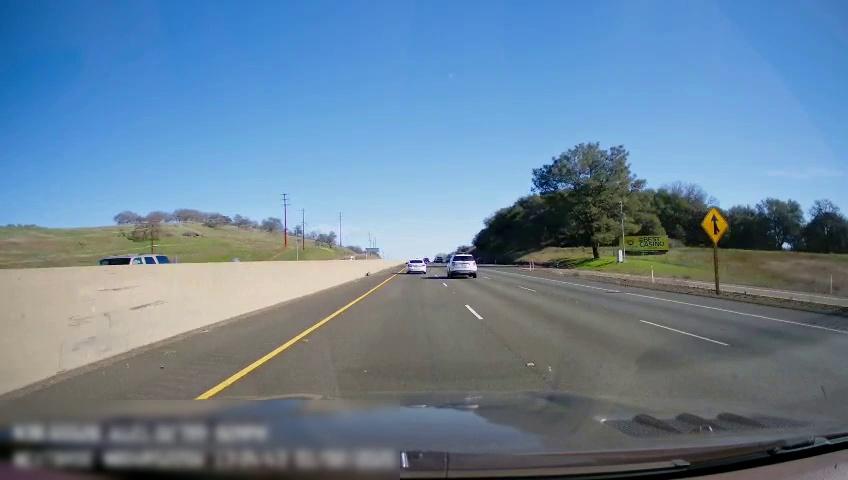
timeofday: Day
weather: Sunny
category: Drivable Space
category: Vehicles | SUV
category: Vehicles | Car
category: Vehicles | SUV
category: Lanes | Current Lane
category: Lanes | Current Lane
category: Lanes | Alternate Lane
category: Lanes | Alternate Lane
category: Traffic | Signs